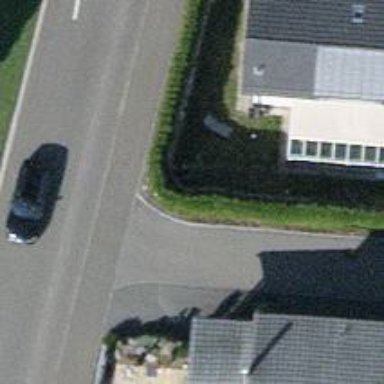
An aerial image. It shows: Hedge acting as barrier.